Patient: sex M, age 31
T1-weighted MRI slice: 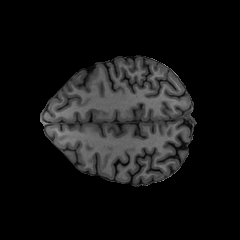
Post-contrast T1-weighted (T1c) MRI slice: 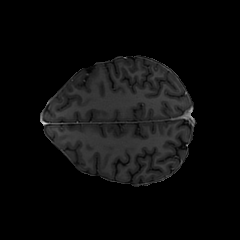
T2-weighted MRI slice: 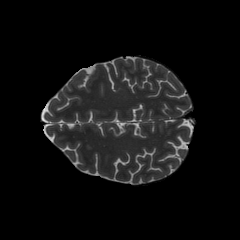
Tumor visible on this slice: no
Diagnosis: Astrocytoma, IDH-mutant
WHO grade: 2